Chest X-ray. View position: PA
Patient age: 61
Patient sex: F
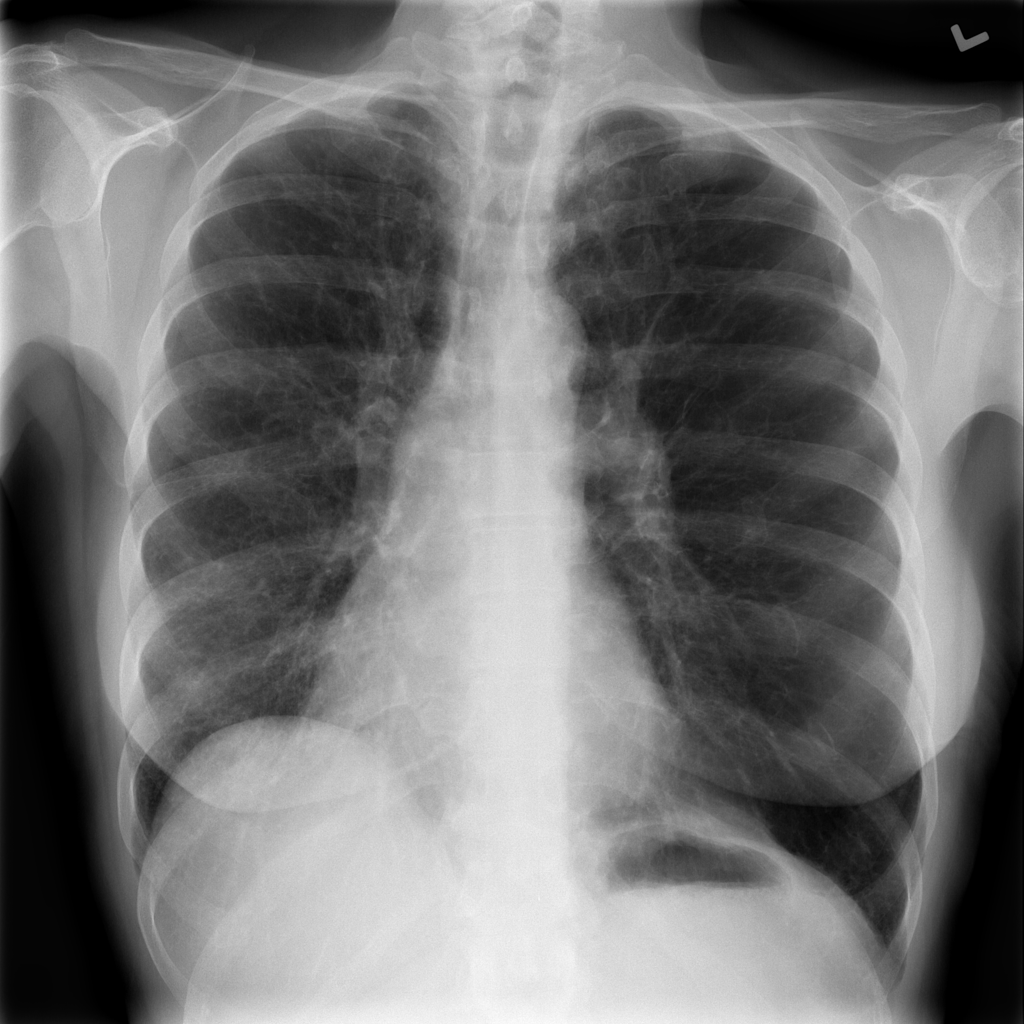
Finding: Pneumothorax